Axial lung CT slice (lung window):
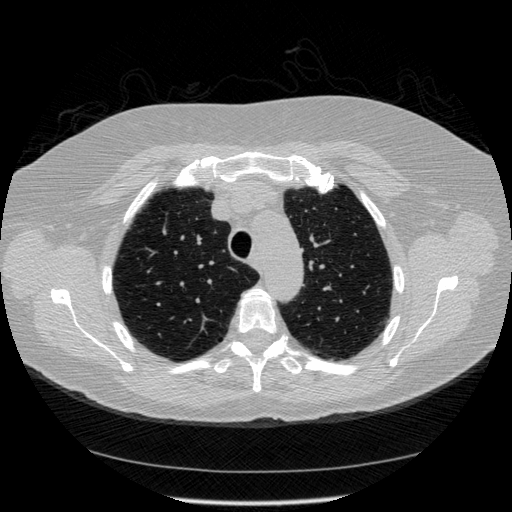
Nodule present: no